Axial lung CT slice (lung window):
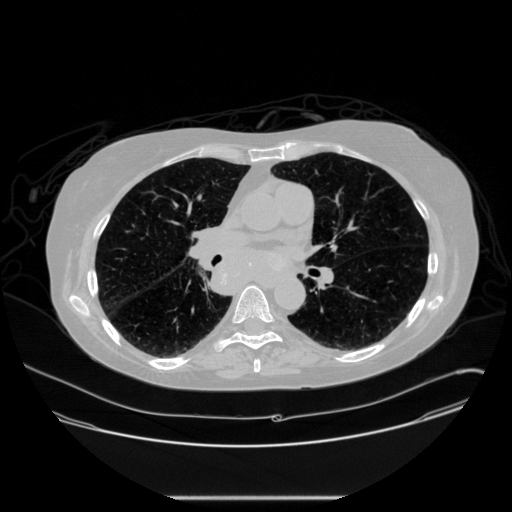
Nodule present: no